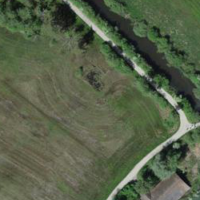
EUNIS habitat code: 16
Species observed at this site:
Corvus corone
Podiceps cristatus
Fulica atra
Lysimachia vulgaris
Milvus milvus
Ciconia ciconia
Phylloscopus trochilus
Passer montanus